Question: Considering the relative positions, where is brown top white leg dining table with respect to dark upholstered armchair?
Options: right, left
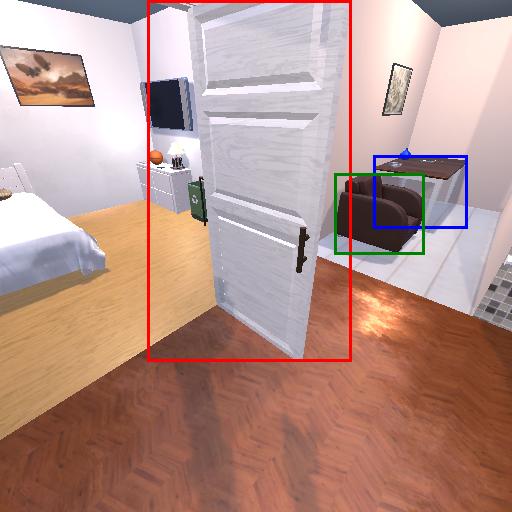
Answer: right